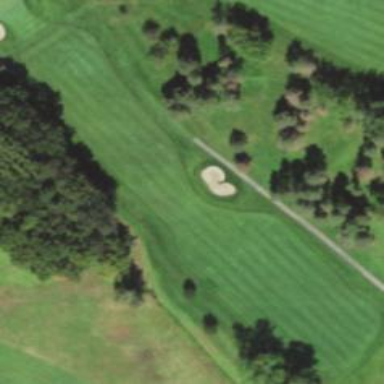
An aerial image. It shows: Golf fairway surrounded by grass.